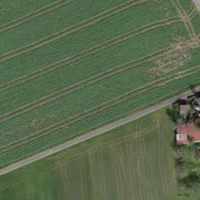
EUNIS habitat code: 52
Species observed at this site:
Euphorbia lathyris